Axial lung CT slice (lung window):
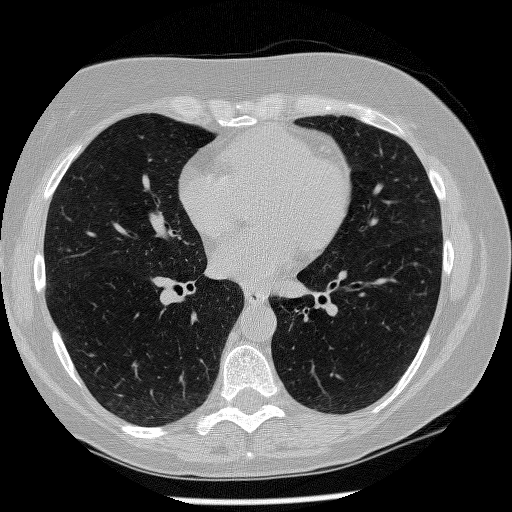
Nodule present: no